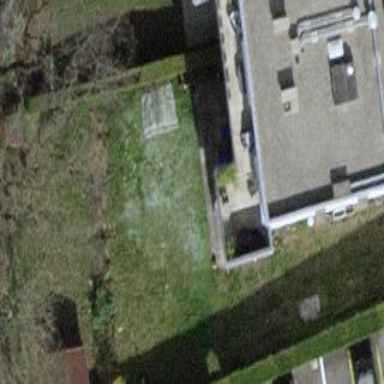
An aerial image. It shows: Garden enclosed by fence.